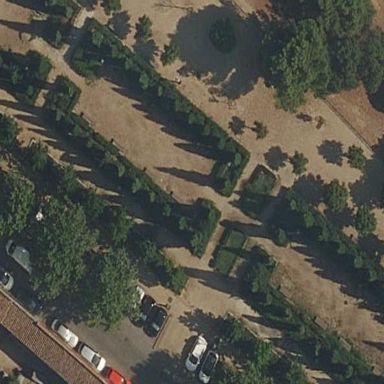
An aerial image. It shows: Garden area designated for leisure land.